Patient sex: M
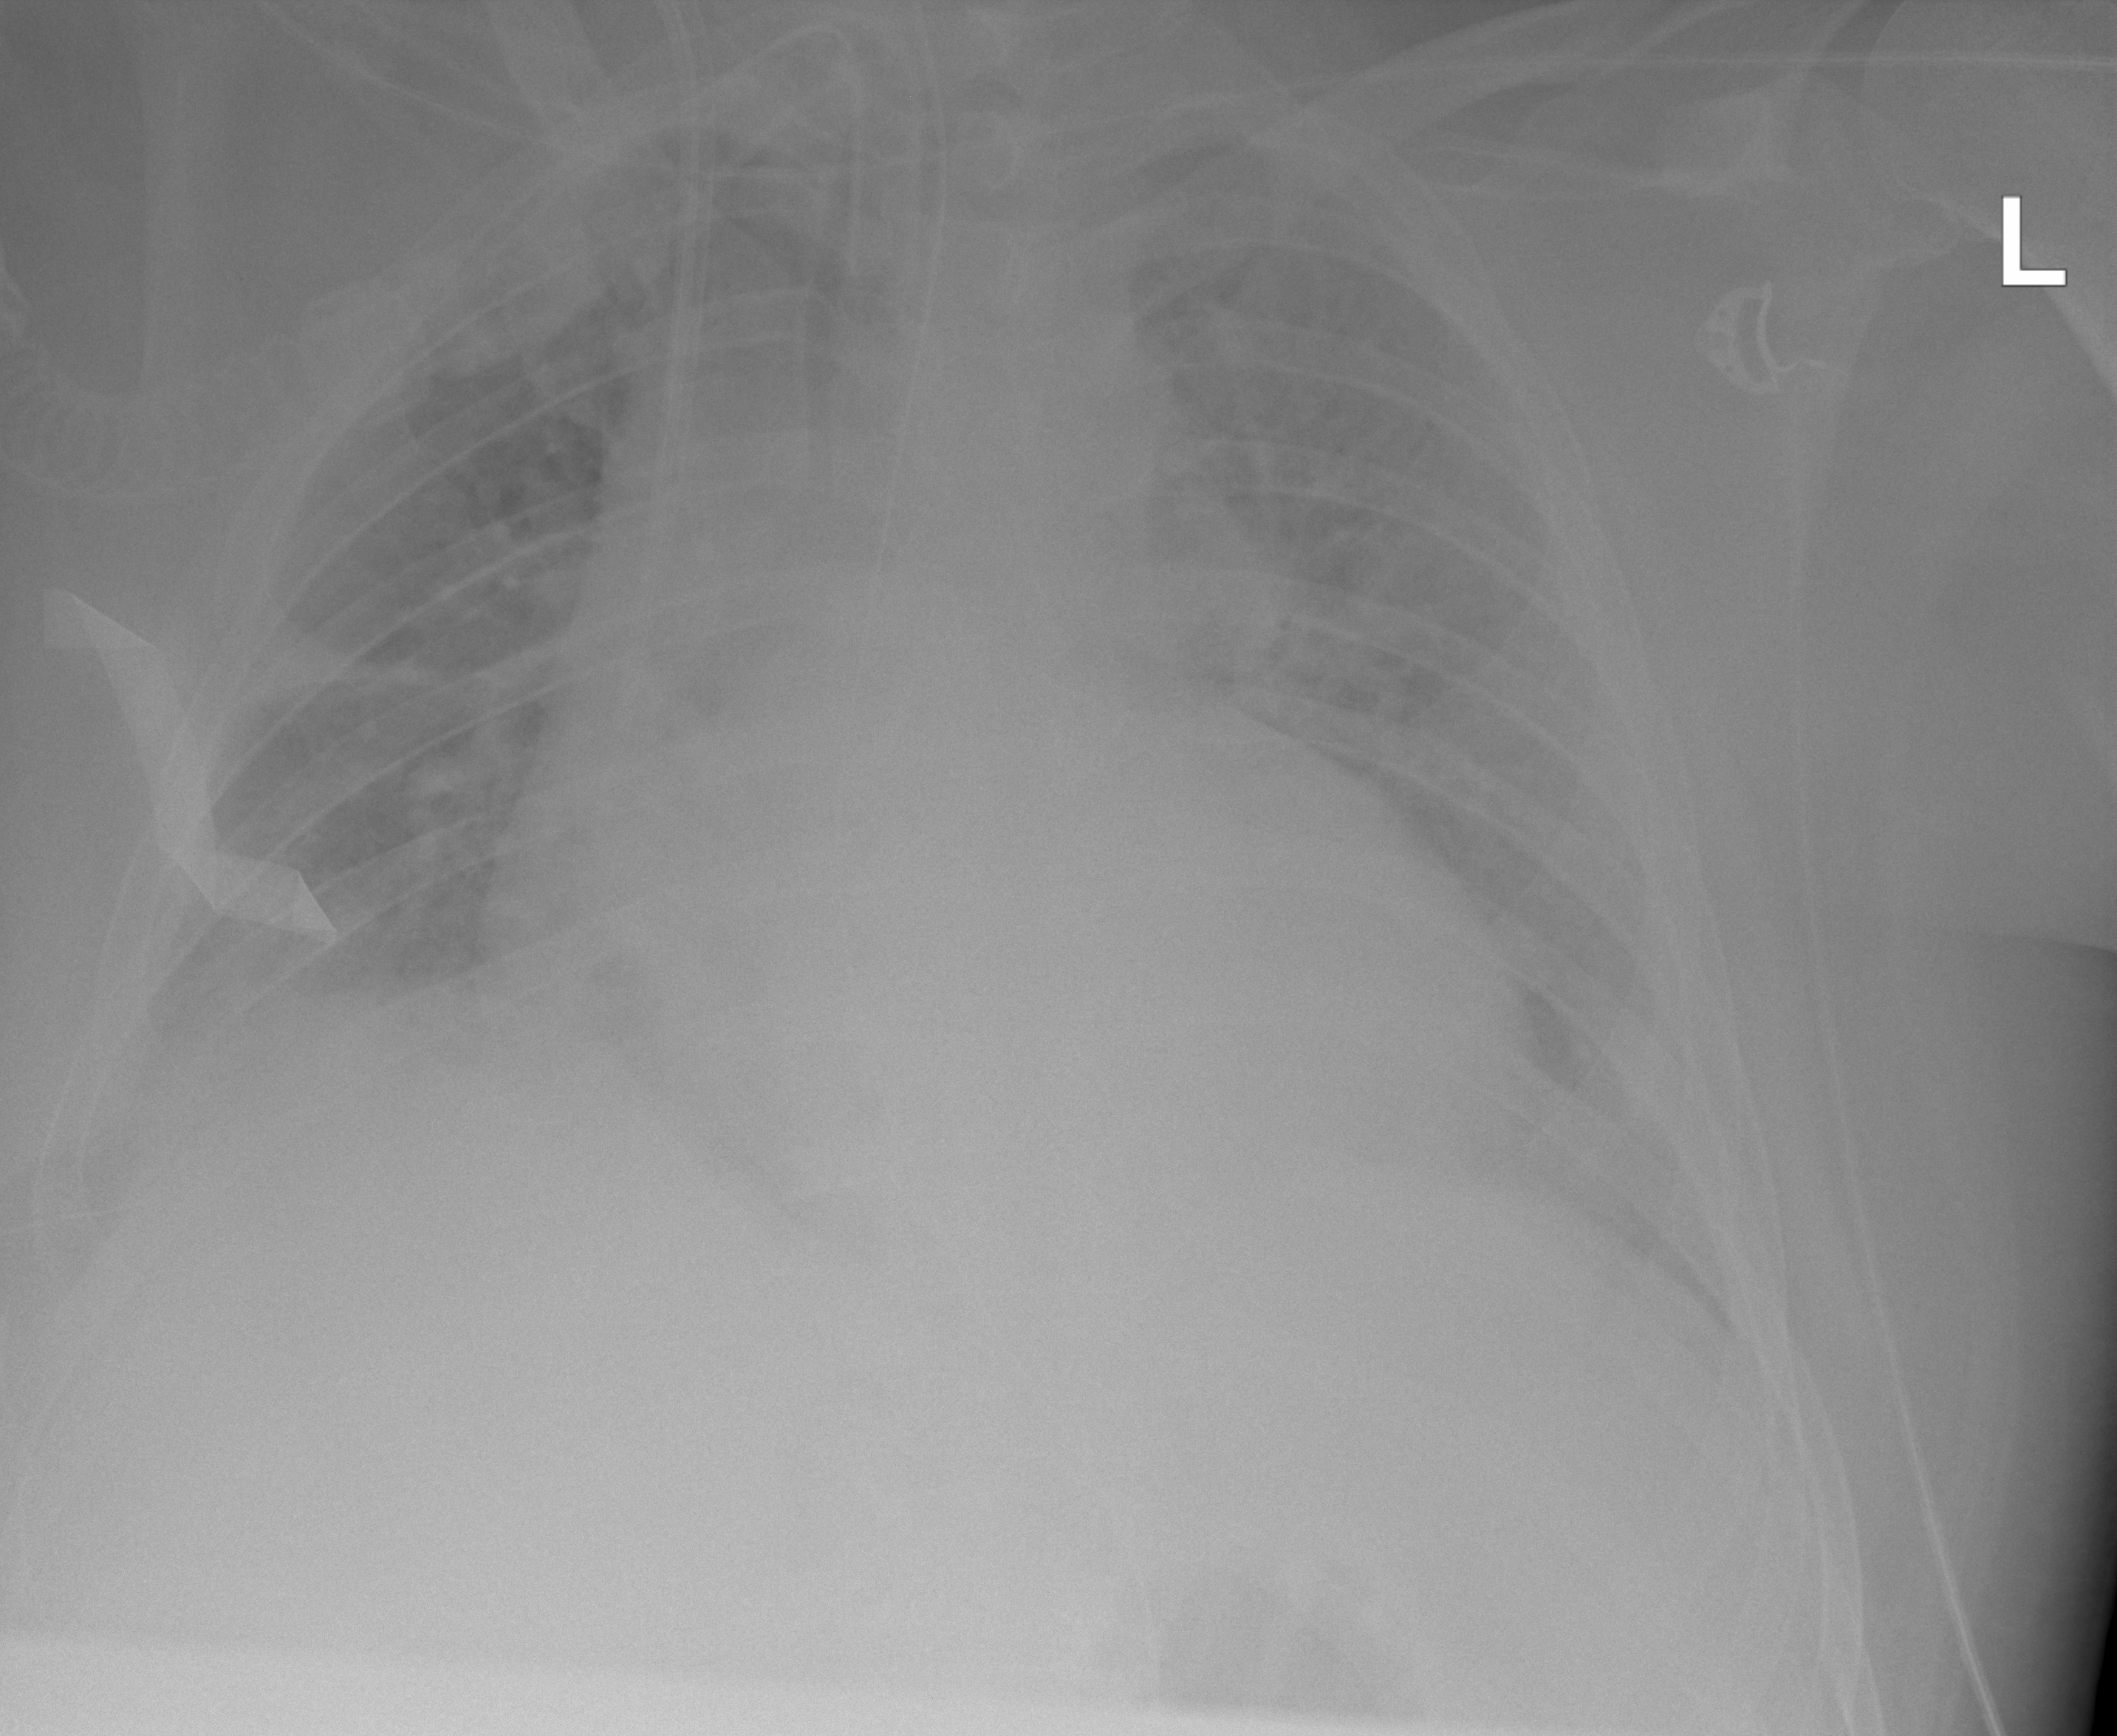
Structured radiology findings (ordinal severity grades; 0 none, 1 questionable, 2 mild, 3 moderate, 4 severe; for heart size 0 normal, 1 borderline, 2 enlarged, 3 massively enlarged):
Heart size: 2
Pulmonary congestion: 3
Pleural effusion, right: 2
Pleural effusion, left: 3
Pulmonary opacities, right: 3
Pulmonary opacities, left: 3
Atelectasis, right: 3
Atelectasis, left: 2